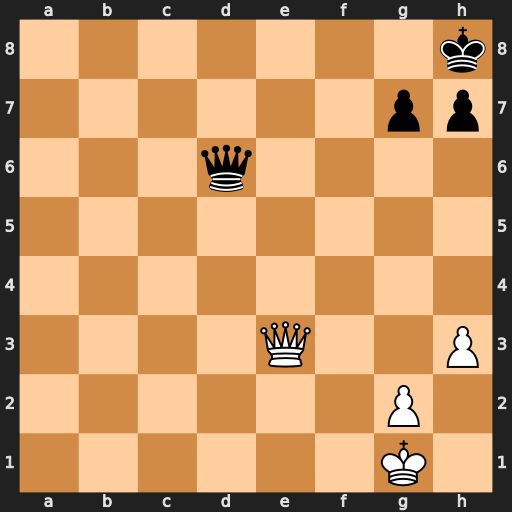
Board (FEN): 7k/6pp/3q4/8/8/4Q2P/6P1/6K1
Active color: w
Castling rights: -
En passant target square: -
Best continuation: Qe8+ Qf8 Qxf8#